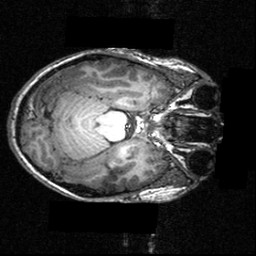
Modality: T1w
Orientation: axial
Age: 12
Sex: male
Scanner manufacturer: siemens
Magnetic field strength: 3.951 T
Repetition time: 1.5 s
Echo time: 0.00335 s